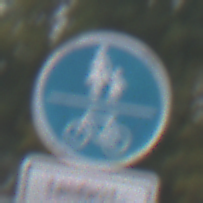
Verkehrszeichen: GemeinsamerGehUndRadweg
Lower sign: BesondereFahrzeugeUndTransportgueter6
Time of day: Midday
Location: Outdoor (Suburban)
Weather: Overcast
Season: NotSpecified
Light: Natural